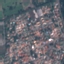
Land use / land cover class: Residential